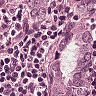
Metastatic tissue present: yes